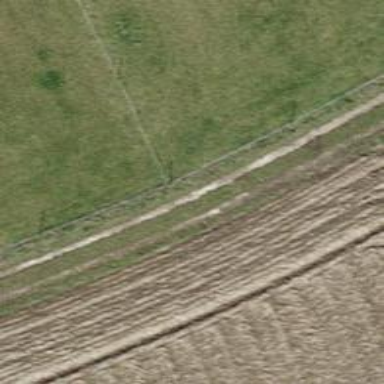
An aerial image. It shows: Track with grade 4 track type.